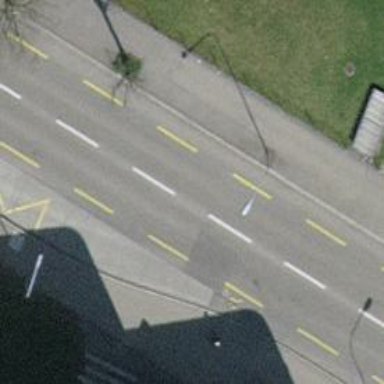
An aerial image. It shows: Bus stop equipped with public transport stop position.